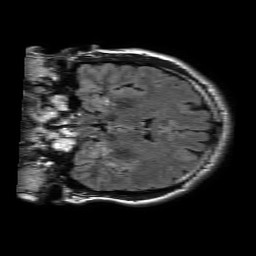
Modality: FLAIR
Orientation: coronal
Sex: male
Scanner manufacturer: philips
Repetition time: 11 s
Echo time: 0.125 s